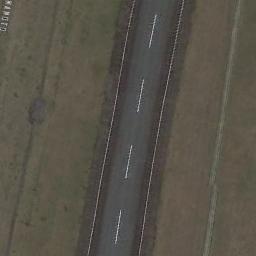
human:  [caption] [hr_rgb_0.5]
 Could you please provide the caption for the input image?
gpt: The runway goes through the clearing and some center line markings are on the runway .

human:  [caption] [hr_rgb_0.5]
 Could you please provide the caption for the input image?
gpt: There is brown bare ground next to the runway, With short white lines on the runway .

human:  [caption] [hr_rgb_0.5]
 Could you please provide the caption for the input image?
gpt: The grass is beside the runway .

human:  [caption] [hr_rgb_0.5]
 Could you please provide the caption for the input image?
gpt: The runway is on the bare land .

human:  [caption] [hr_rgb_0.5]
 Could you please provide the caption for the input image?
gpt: There are green lawns beside the runway .